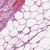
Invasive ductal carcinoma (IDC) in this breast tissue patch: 1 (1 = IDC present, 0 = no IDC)